Question: I have got 2 tables. A table with process steps 'tbl_uo_step', and a table with all media 'tbl_medium'. One process step can include multiple media, and one medium can be present in different process steps. Both tables have a primary key.
I want to connect these two tables. So I want to be able to see which media belong to a process step, but also which process steps can belong to a medium. What is the best way to go at this?
I have tried to make a new table, with two columns. One for the primary key of 'tbl_uo_step', and one column for the primary key of 'tbl_medium'. I can get this to work, which is not really the problem. The problem is, should this indeed be the correct way to go at it, how do I easily enter the data in this table? It is quite a lot of information and searching for the correct primary key every time will be too time consuming.

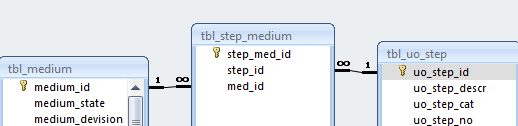
Answer: Your approach is correct. You have an n:m relation between medium and step, so you build a bridge table as shown. I don't see any problem with that.
To fill the tables: Put all media in the media table, all steps in the steps table, then all relations in the bridge table. Looks easy to me.
To get the data: What should be time consuming about this? You built the tables exactly as needed and a dbms' one purpose is to deal with such tables and get their data quickly. Again, no problem at all here.